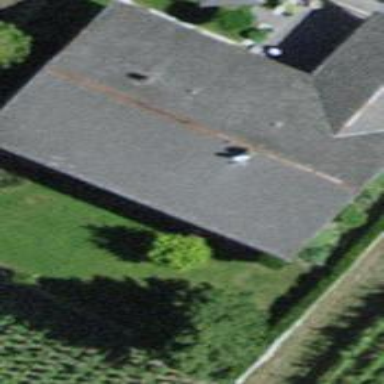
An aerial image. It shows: Detached building.